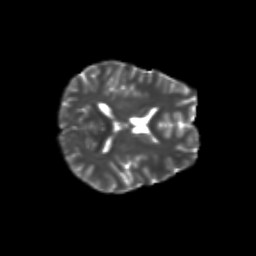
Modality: T2w
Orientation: axial
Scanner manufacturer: siemens
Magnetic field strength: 3 T
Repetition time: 9.2 s
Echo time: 0.084 s